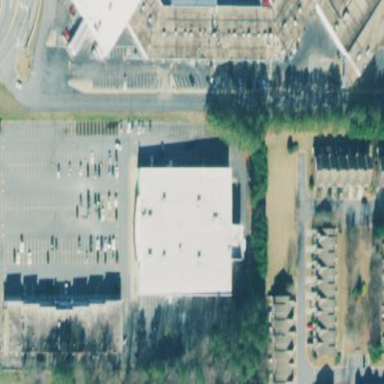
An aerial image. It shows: Building.